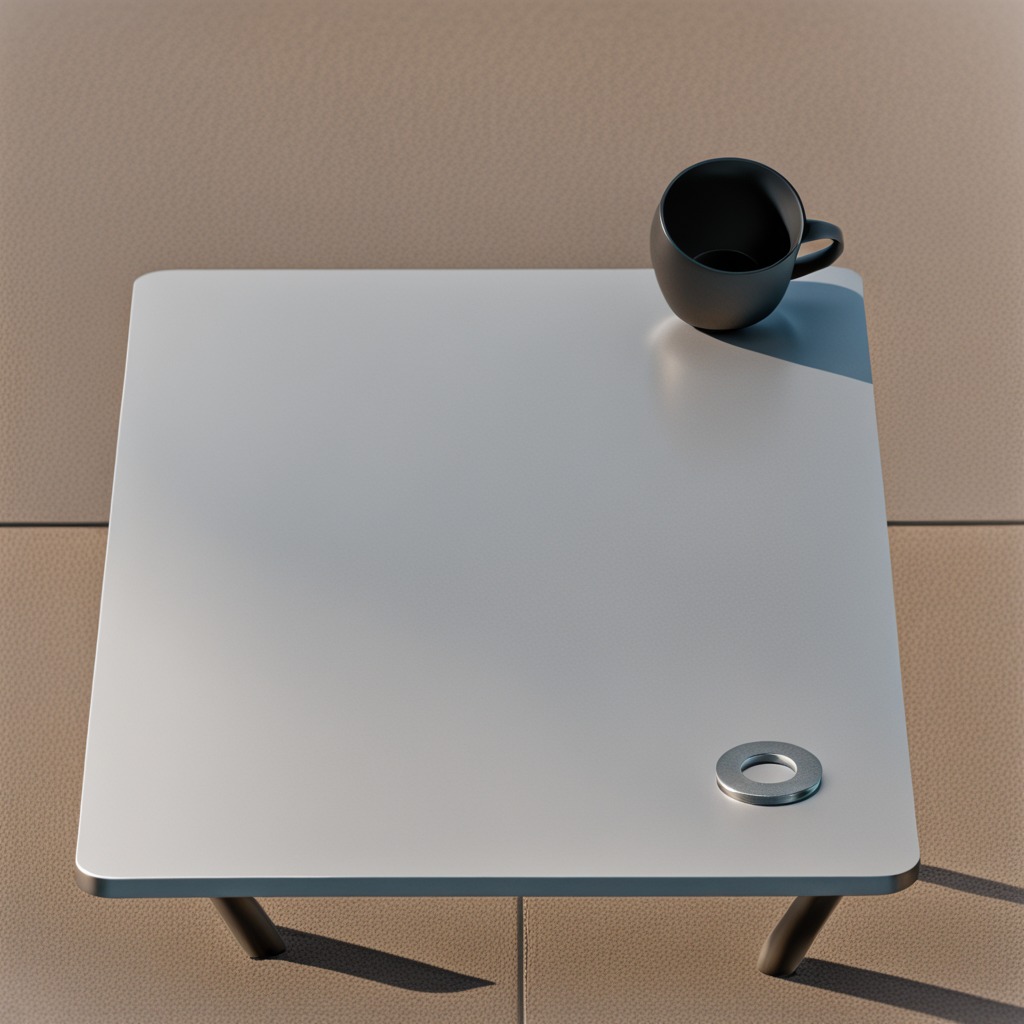
A flat metal washer lying on the table.